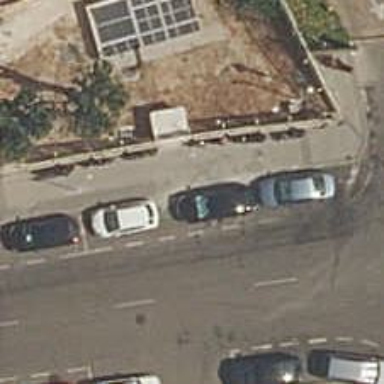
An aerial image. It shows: Motorcycle parking area.